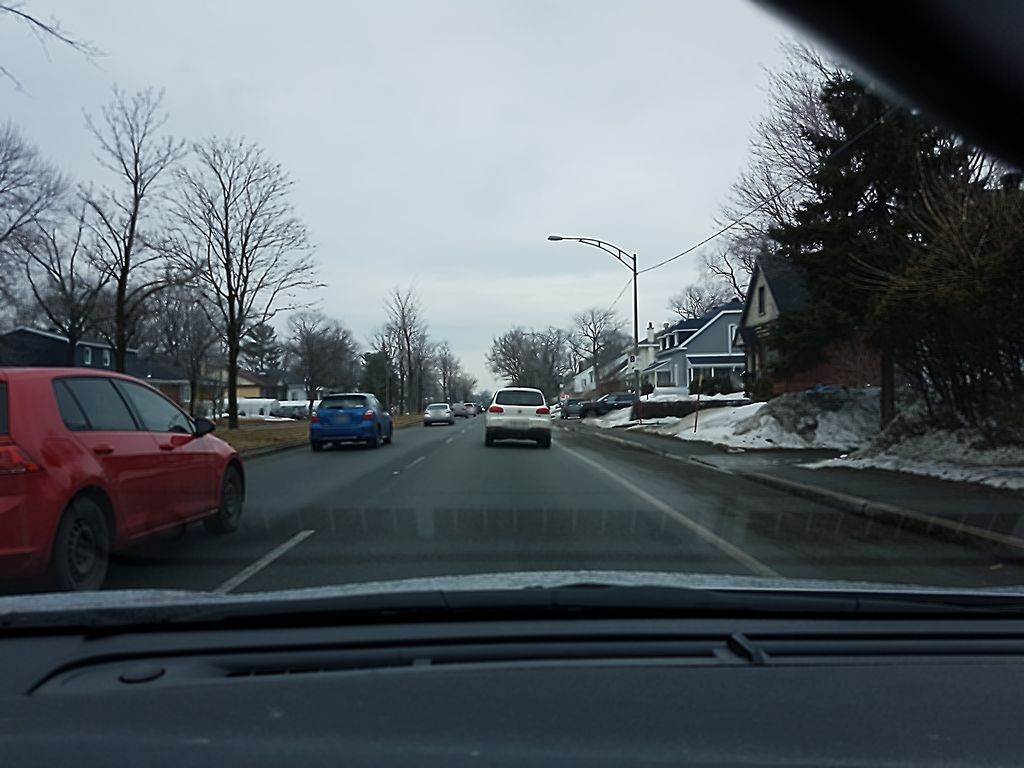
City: quebec_city